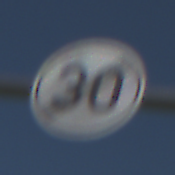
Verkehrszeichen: EndeGeschwindigkeit30
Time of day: Midday
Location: Outdoor (Nature)
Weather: Clear
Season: NotSpecified
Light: Natural